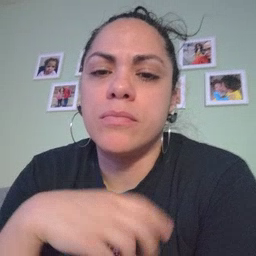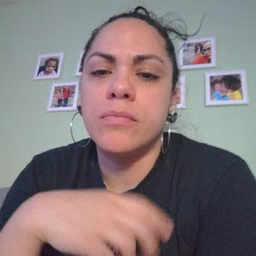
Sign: cereal